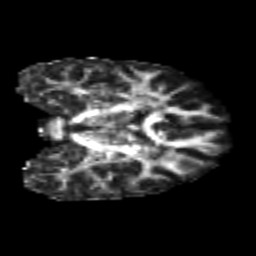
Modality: FA
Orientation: coronal
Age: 20
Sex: female
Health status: healthy
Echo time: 0.074 s